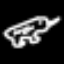
Label: frog